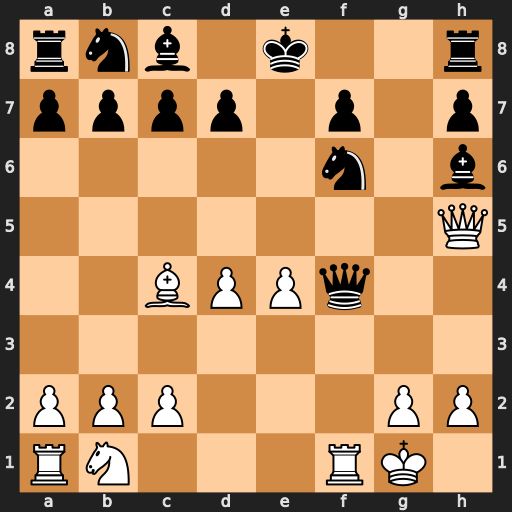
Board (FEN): rnb1k2r/pppp1p1p/5n1b/7Q/2BPPq2/8/PPP3PP/RN3RK1
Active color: w
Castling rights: kq
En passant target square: -
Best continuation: Qxf7+ Kd8 Rxf4